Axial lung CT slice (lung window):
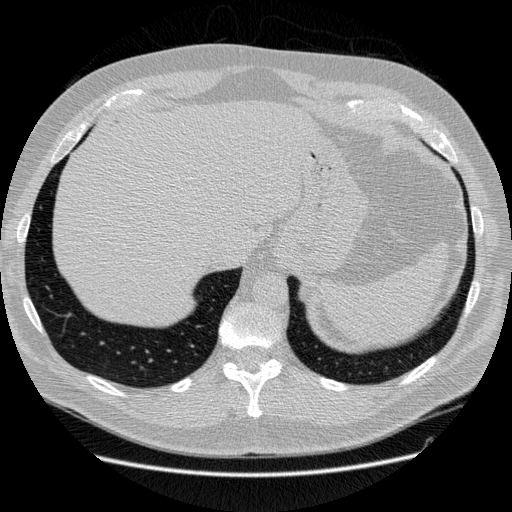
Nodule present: no